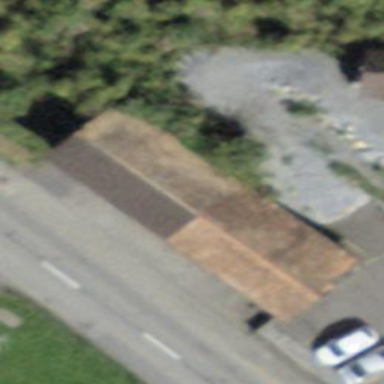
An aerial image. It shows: Service building located near substation.